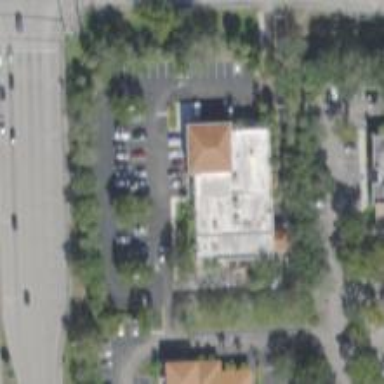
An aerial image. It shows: Pharmacy providing healthcare services.